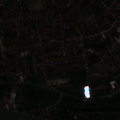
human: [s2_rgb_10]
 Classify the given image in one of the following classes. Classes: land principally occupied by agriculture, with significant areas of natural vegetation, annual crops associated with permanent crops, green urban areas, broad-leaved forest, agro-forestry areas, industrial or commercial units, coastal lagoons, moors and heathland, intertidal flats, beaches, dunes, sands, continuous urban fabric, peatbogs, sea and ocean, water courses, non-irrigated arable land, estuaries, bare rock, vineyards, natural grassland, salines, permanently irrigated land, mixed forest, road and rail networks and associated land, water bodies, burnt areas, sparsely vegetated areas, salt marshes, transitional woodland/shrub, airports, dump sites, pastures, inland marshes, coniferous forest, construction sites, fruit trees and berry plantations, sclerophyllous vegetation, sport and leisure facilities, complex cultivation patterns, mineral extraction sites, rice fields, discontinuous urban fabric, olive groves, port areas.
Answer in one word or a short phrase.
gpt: discontinuous urban fabric, water courses